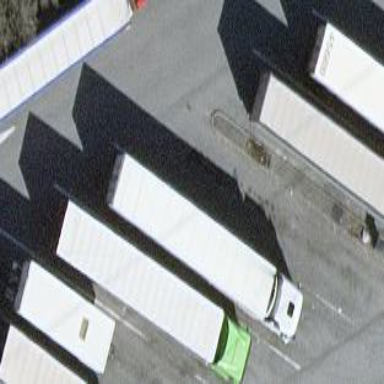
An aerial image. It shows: Parking space for heavy goods vehicles with asphalt surface. It is designated parking area.